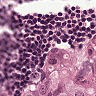
Metastatic tissue present: yes